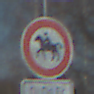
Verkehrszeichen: VerbotReiter
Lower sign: ZeitangabenMitBeschraenkungAufWochentage3
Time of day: MorningAfternoon
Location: Outdoor (Suburban)
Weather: Clear
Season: NotSpecified
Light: Natural